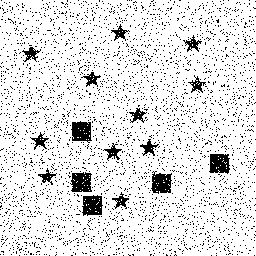
Squares: 5
Triangles: 0
Stars: 11
Total shapes: 16